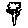
Label: tree